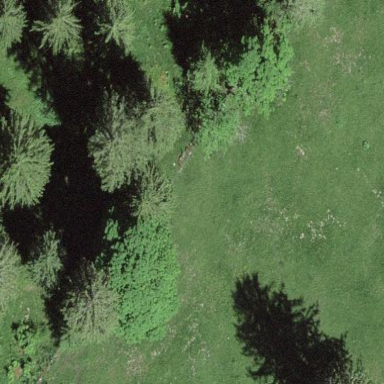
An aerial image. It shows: Beautiful woodland area.